Question: Im trying to use MUI (MaterialUI's React Component library) for the first time. I followed the <URL> in my React project.
Im trying to use the first example shown in the documentation page as a template.
My code:
'''
import React from "react";
import { DataGrid } from "@mui/x-data-grid";
const columns = [
{ field: "id", headerName: "ID", width: 90 },
{
field: "firstName",
headerName: "First name",
width: 150,
editable: true,
},
{
field: "lastName",
headerName: "Last name",
width: 150,
editable: true,
},
{
field: "age",
headerName: "Age",
type: "number",
width: 110,
editable: true,
},
{
field: "fullName",
headerName: "Full name",
description: "This column has a value getter and is not sortable.",
sortable: false,
width: 160,
valueGetter: (params) => '${params.row.firstName || ""} ${params.row.lastName || ""}',
},
];
const rows = [
{ id: 1, lastName: "Snow", firstName: "Jon", age: 35 },
{ id: 2, lastName: "Lannister", firstName: "Cersei", age: 42 },
{ id: 3, lastName: "Lannister", firstName: "Jaime", age: 45 },
{ id: 4, lastName: "Stark", firstName: "Arya", age: 16 },
{ id: 5, lastName: "Targaryen", firstName: "Daenerys", age: null },
{ id: 6, lastName: "Melisandre", firstName: null, age: 150 },
{ id: 7, lastName: "Clifford", firstName: "Ferrara", age: 44 },
{ id: 8, lastName: "Frances", firstName: "Rossini", age: 36 },
{ id: 9, lastName: "Roxie", firstName: "Harvey", age: 65 },
];
const Paciente = () => {
return (
<div>
{" "}
<DataGrid
rows={rows}
columns={columns}
pageSize={5}
rowsPerPageOptions={[5]}
checkboxSelection
disableSelectionOnClick
/>
</div>
);
};
export default Paciente;
'''
Its the exactly same code at the documentation. Now, what is happening:

Can someone help me with that?
Here's my package.json:
'''
{
"name": "junta-dashboard-2",
"version": "0.1.0",
"private": true,
"dependencies": {
"@emotion/react": "^11.8.2",
"@emotion/styled": "^11.8.1",
"@mui/material": "^5.5.2",
"@mui/x-data-grid": "^5.6.1",
"@testing-library/jest-dom": "^5.16.2",
"@testing-library/react": "^12.1.2",
"@testing-library/user-event": "^13.5.0",
"@trendyol-js/react-carousel": "^2.0.1",
"axios": "^0.26.0",
"chart.js": "^3.7.1",
"react": "^17.0.2",
"react-chartjs-2": "^4.0.1",
"react-dom": "^17.0.2",
"react-draft-wysiwyg": "^1.14.7",
"react-icons": "^4.3.1",
"react-loading": "^2.0.3",
"react-markdown-editor-lite": "^1.3.2",
"react-markdownit": "^2.5.0",
"react-quill": "^1.3.5",
"react-router-dom": "^6.2.1",
"react-scripts": "5.0.0",
"styled-components": "^5.3.3",
"web-vitals": "^2.1.4"
},
"scripts": {
"start": "react-scripts start",
"build": "react-scripts build",
"test": "react-scripts test",
"eject": "react-scripts eject"
},
"eslintConfig": {
"extends": [
"react-app",
"react-app/jest"
]
},
"browserslist": {
"production": [
">0.2%",
"not dead",
"not op_mini all"
],
"development": [
"last 1 chrome version",
"last 1 firefox version",
"last 1 safari version"
]
}
}
'''
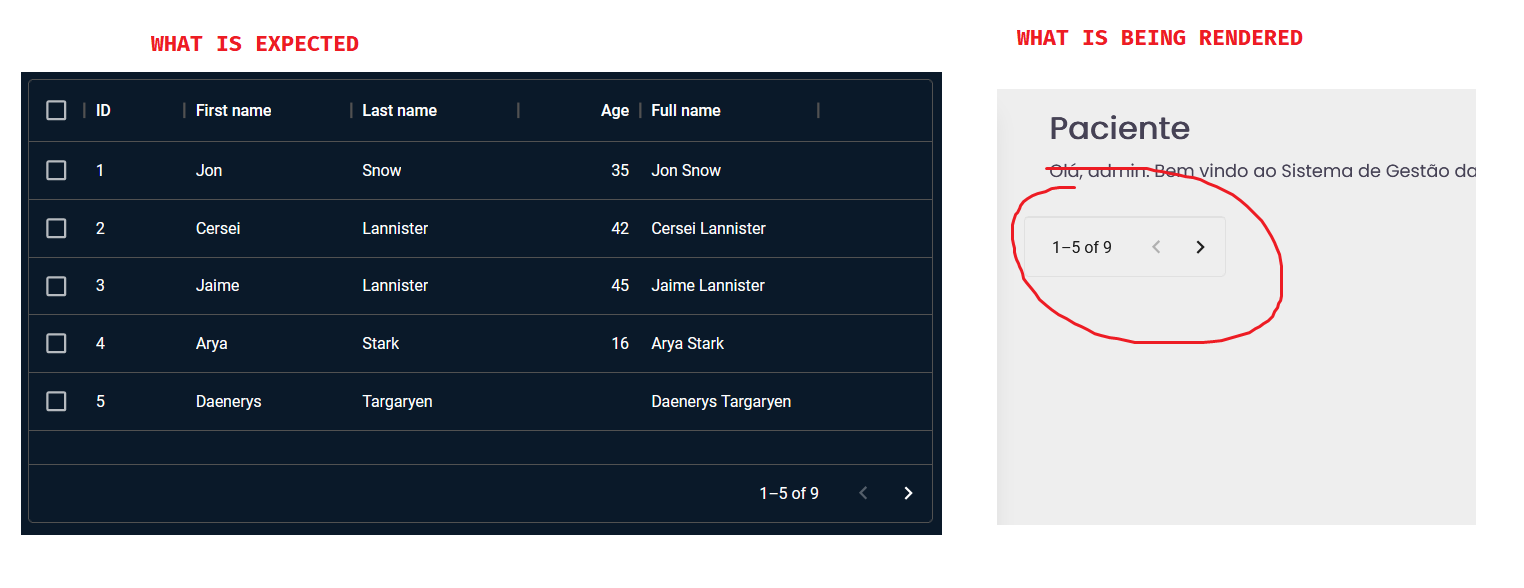
Answer: Because the parent element does not have height. Then, the grid does not know how much space is available.
The two solutions are:
- 'height'- 'autoHeight'
More details on the following answer: <URL>